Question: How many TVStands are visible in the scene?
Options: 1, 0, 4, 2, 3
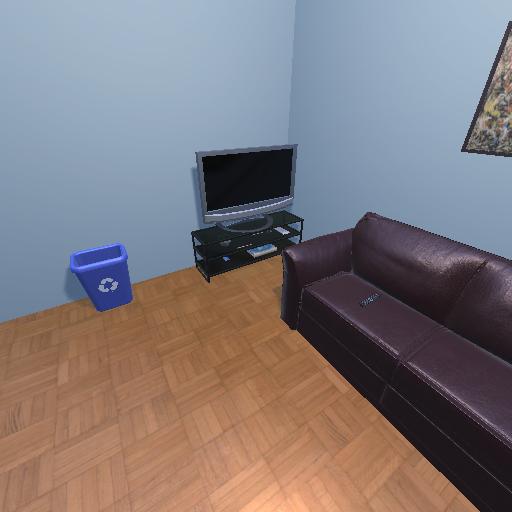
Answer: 1